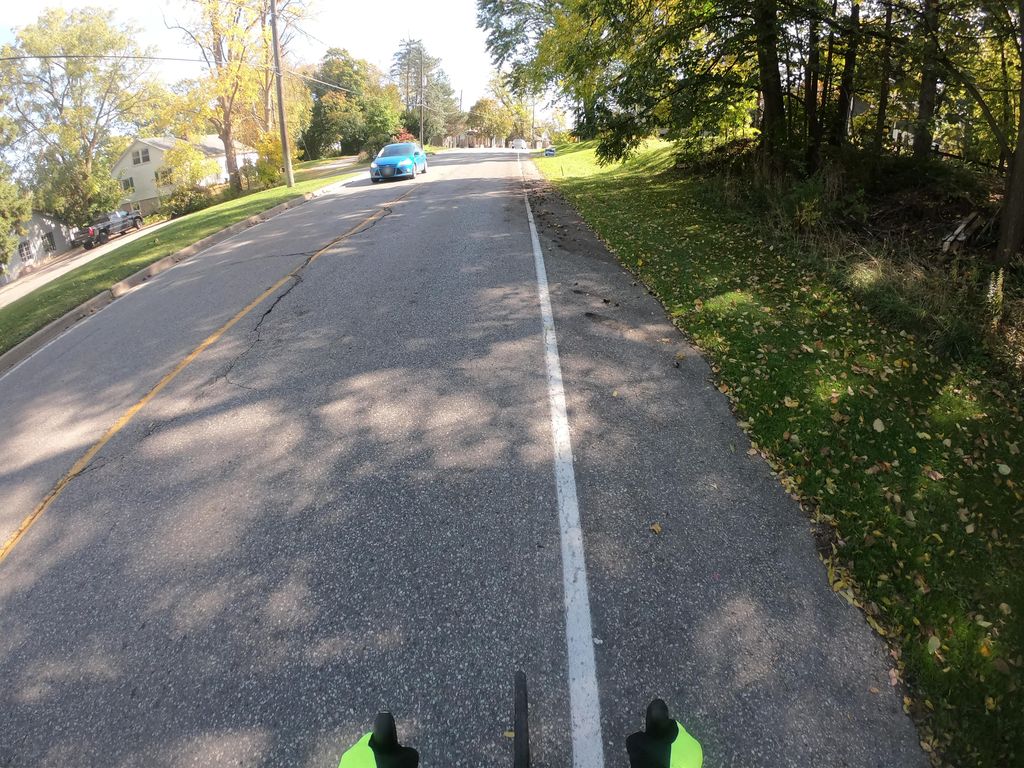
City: kitchener-waterloo